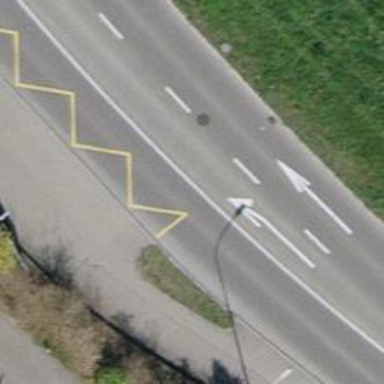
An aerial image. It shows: Public transport stop position.